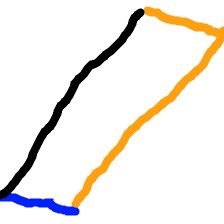
Shape: parallelogram